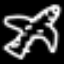
Label: airplane